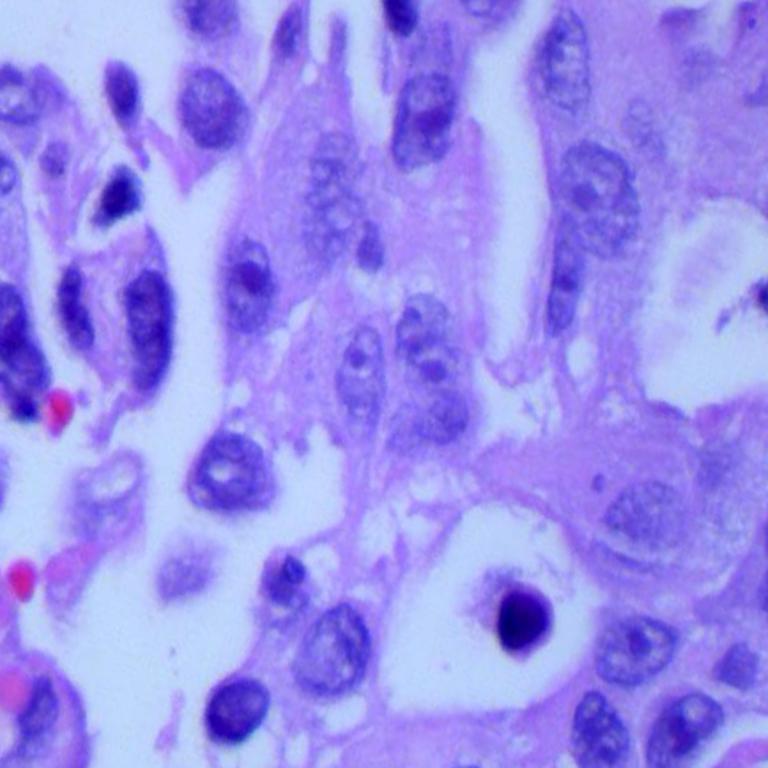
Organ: lung
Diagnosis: adenocarcinomas